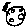
Label: moon